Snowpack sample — Buffalo Mountain, Silverthorne, Colorado, USA (2/22/26, 2:02 PM MST)
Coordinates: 39.622, -106.113
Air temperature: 33 °F
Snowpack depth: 63 cm
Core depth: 40 cm
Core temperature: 26.6 °F
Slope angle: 11°, slope face: 116°
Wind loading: low
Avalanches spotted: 0
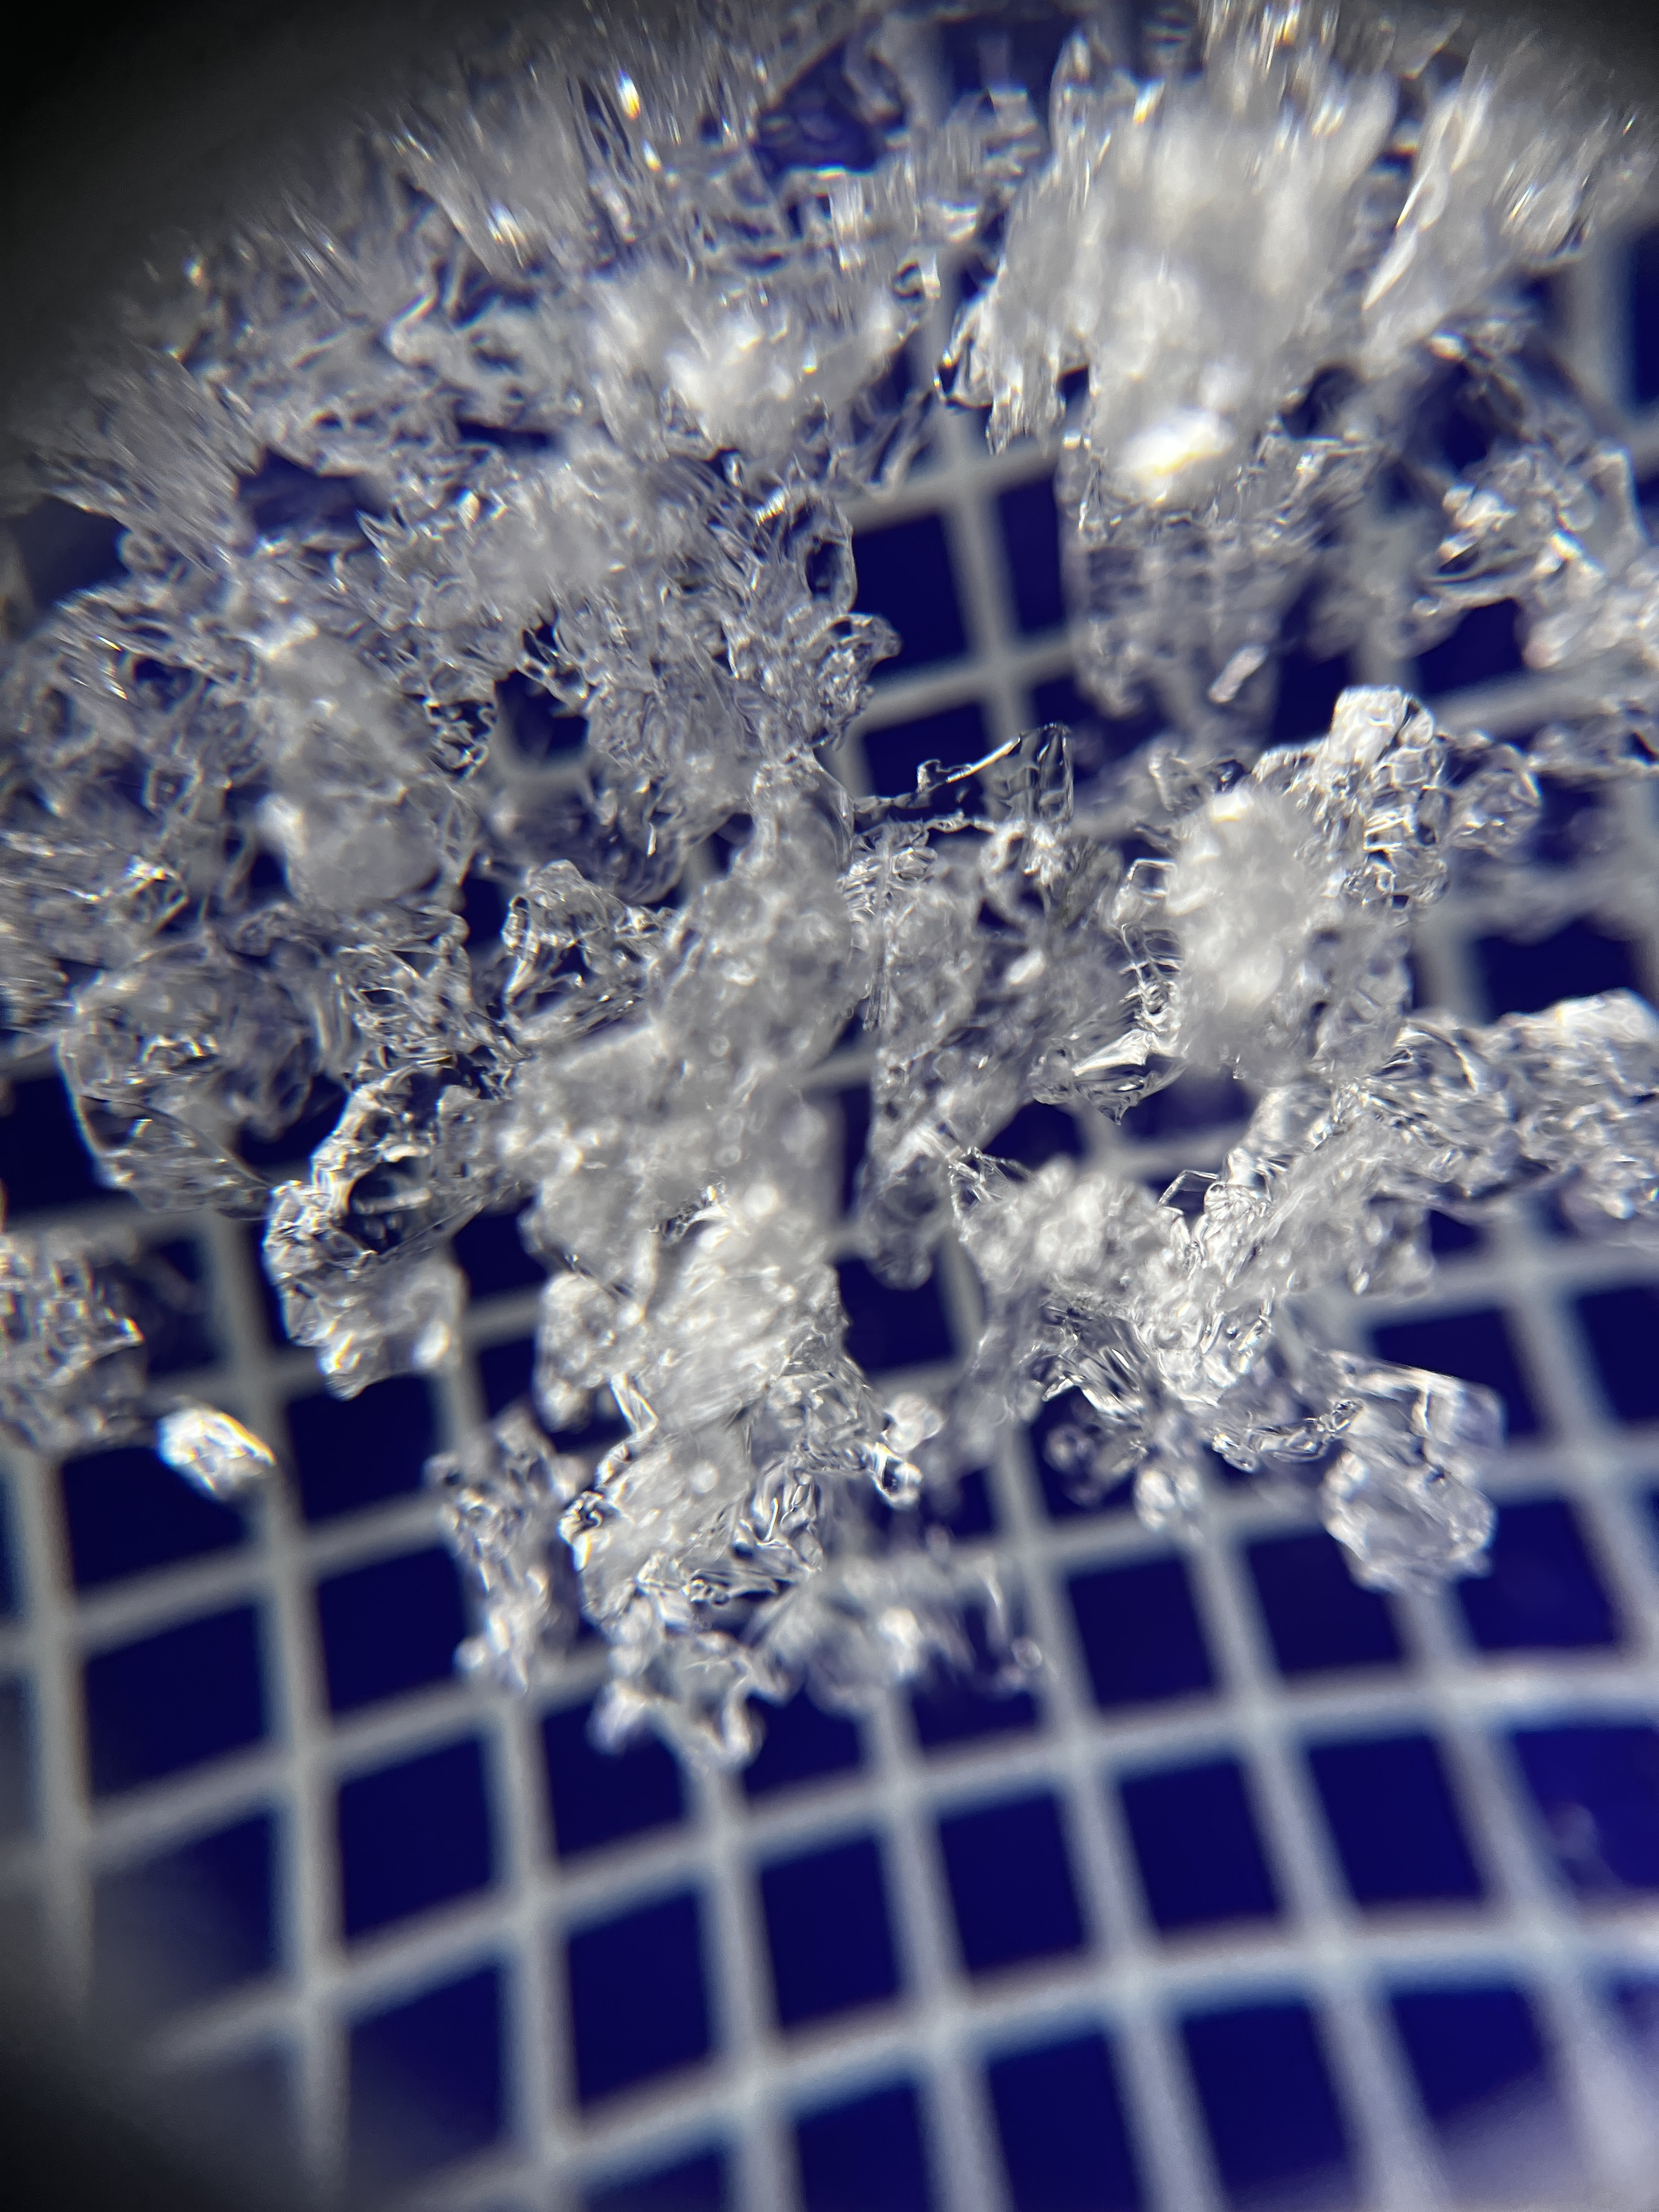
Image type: magnified_profile
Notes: In a firebreak similar to site 1, minimal wind loading with no spotted avalanches (not many faces in view though)